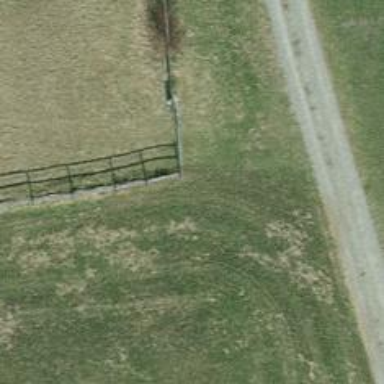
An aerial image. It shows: Gate.